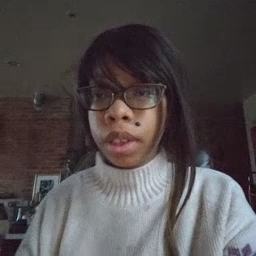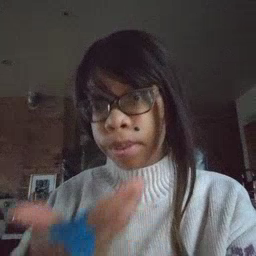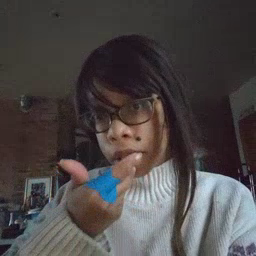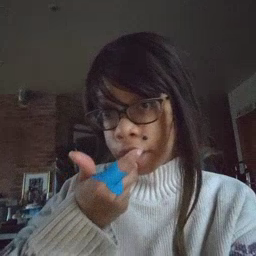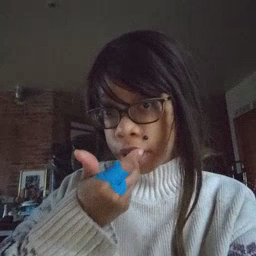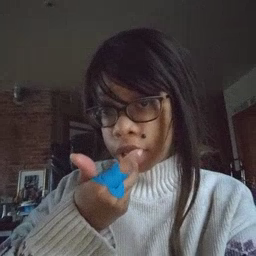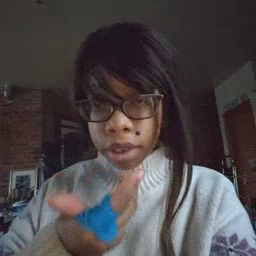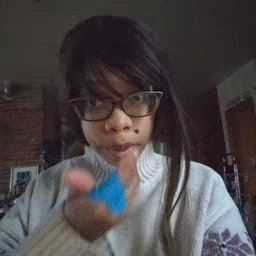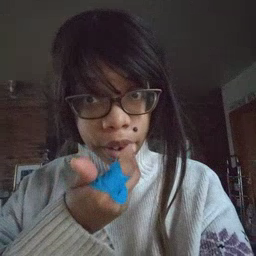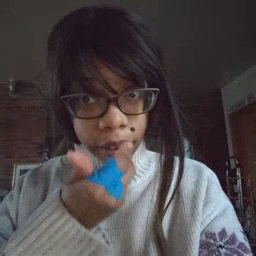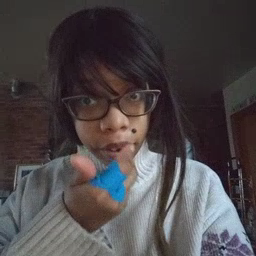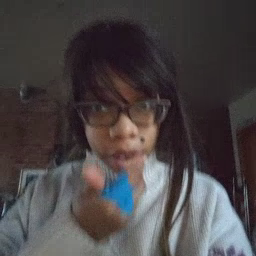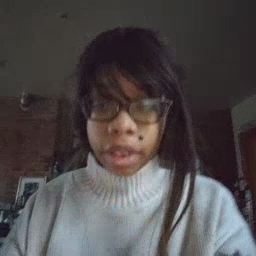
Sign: pizza